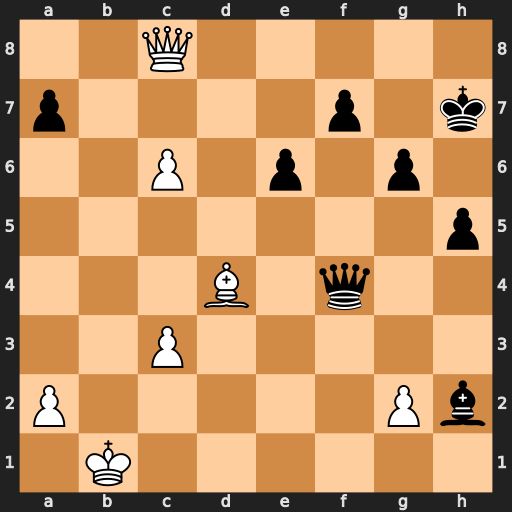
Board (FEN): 2Q5/p4p1k/2P1p1p1/7p/3B1q2/2P5/P5Pb/1K6
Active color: w
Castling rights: -
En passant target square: -
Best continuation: Qh8#